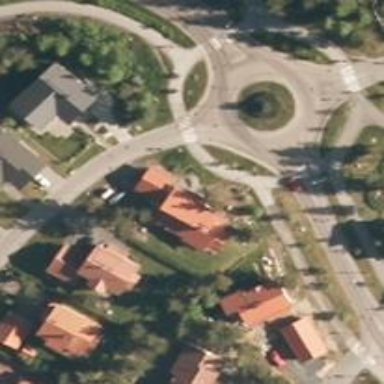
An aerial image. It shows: Tertiary road leading to roundabout junction.